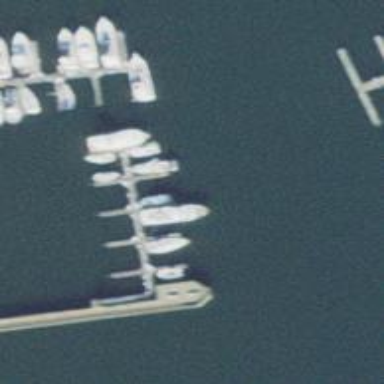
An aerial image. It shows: Man-made pier.